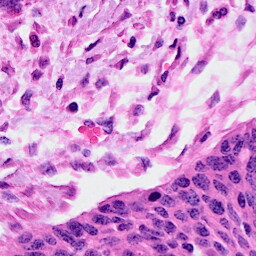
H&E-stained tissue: Cervix